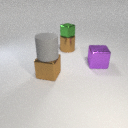
large purple metal cube in front of large brown metal cylinder